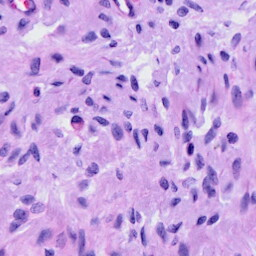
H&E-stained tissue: Cervix